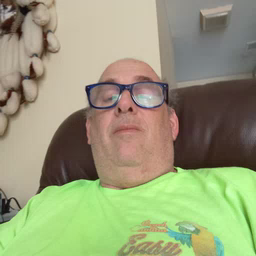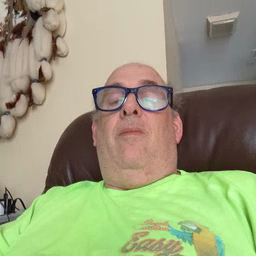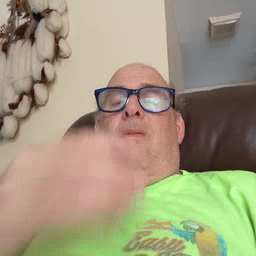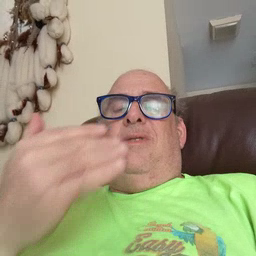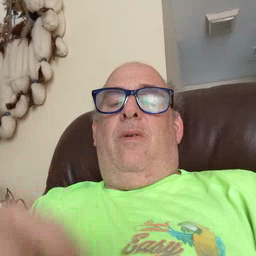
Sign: now